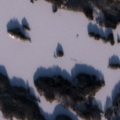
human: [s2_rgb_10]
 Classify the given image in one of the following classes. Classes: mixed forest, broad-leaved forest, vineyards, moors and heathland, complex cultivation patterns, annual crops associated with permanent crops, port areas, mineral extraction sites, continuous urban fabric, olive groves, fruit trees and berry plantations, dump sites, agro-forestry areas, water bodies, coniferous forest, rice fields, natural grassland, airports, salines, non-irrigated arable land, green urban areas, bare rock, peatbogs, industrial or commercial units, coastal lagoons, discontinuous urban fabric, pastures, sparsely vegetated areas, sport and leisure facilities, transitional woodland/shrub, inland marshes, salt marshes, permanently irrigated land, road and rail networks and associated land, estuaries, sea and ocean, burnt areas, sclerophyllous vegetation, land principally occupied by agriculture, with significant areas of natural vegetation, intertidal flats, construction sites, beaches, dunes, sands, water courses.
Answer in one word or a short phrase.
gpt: coniferous forest, mixed forest, water bodies